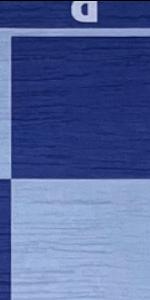
Label: Empty